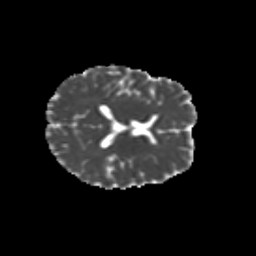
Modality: MD
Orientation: axial
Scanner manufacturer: siemens
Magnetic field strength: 3 T
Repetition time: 9.2 s
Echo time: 0.084 s